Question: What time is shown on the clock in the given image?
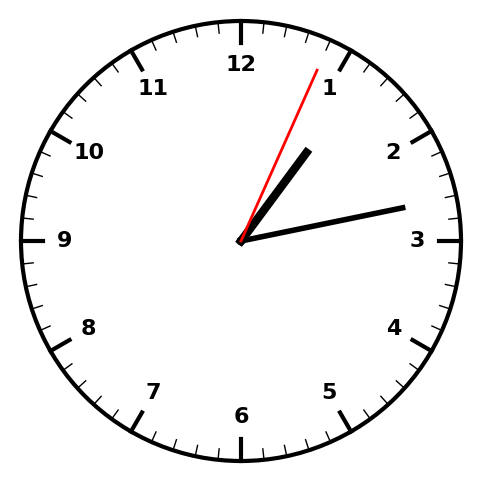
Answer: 01:13:04